Question: I try to Parcelize this data class but the problem is contain a list from another data class
'''
@Parcelize
data class Data(
val alternative_titles: List<String>,
val authors: List<String> = emptyList(),
val chapters: List<Chapter> = emptyList(),
val description: String ="",
val genres: List<String> = emptyList(),
val last_updated: String ="",
val rating: Double =0.0,
val rating_count: Int= 0,
val status: String ="",
val title: String ="",
val views_count: String =""
): Parcelable
'''
The error in line chapters:

and the other data class
'''
data class Chapter(
val id: String,
val number: Int,
val title: String,
val uploaded_at: String,
val url: String,
val views_count: Int
)
'''
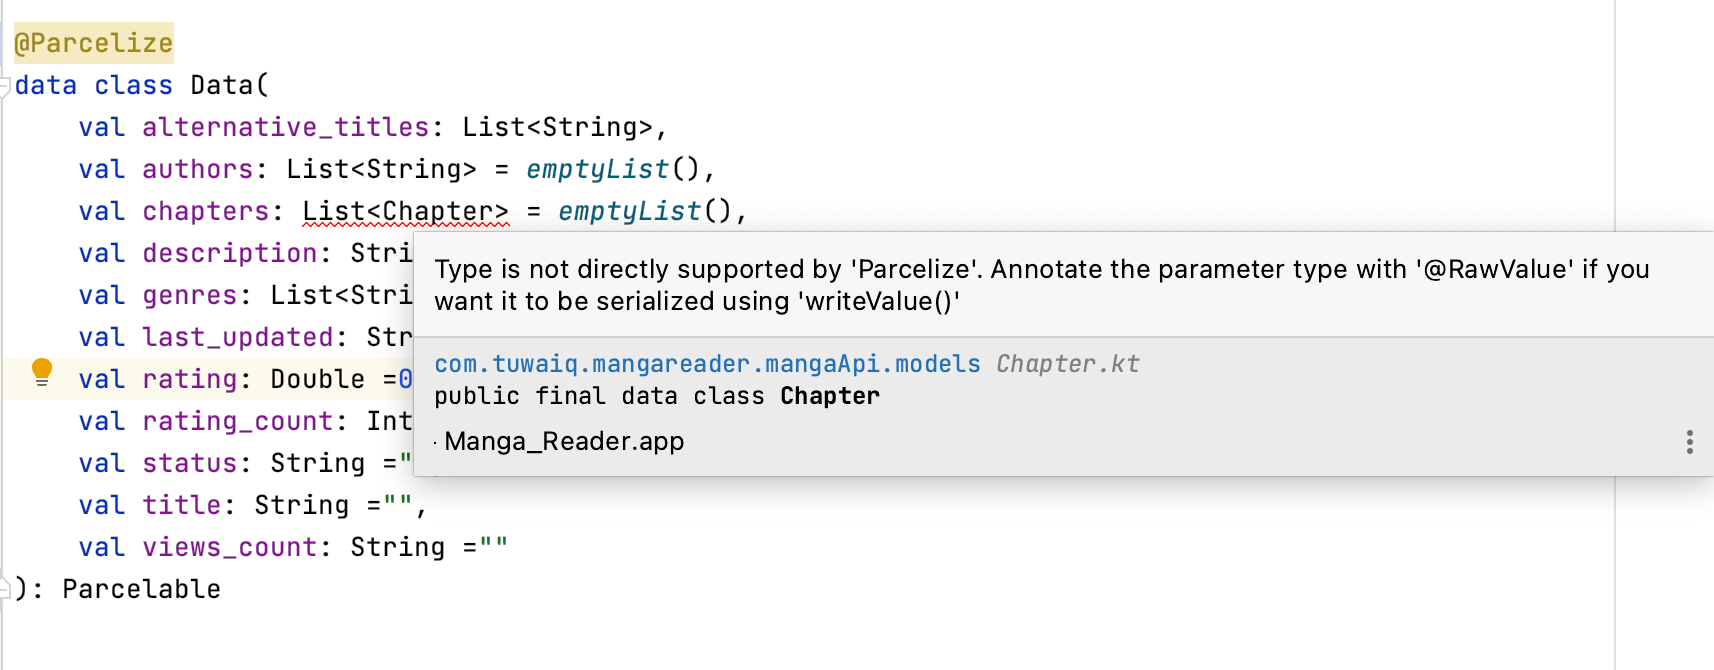
Answer: just add the @Parcelize and Parcelable also to the other data class. so like
'''
@Parcelize
data class Chapter(
val id: String,
val number: Int,
val title: String,
val uploaded_at: String,
val url: String,
val views_count: Int
): Parcelable
'''